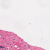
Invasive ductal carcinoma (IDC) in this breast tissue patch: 0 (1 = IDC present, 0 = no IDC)